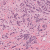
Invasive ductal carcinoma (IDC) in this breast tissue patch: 1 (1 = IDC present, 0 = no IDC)